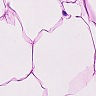
Metastatic tissue present: no